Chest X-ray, PA view. Patient: 27 years old, sex F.
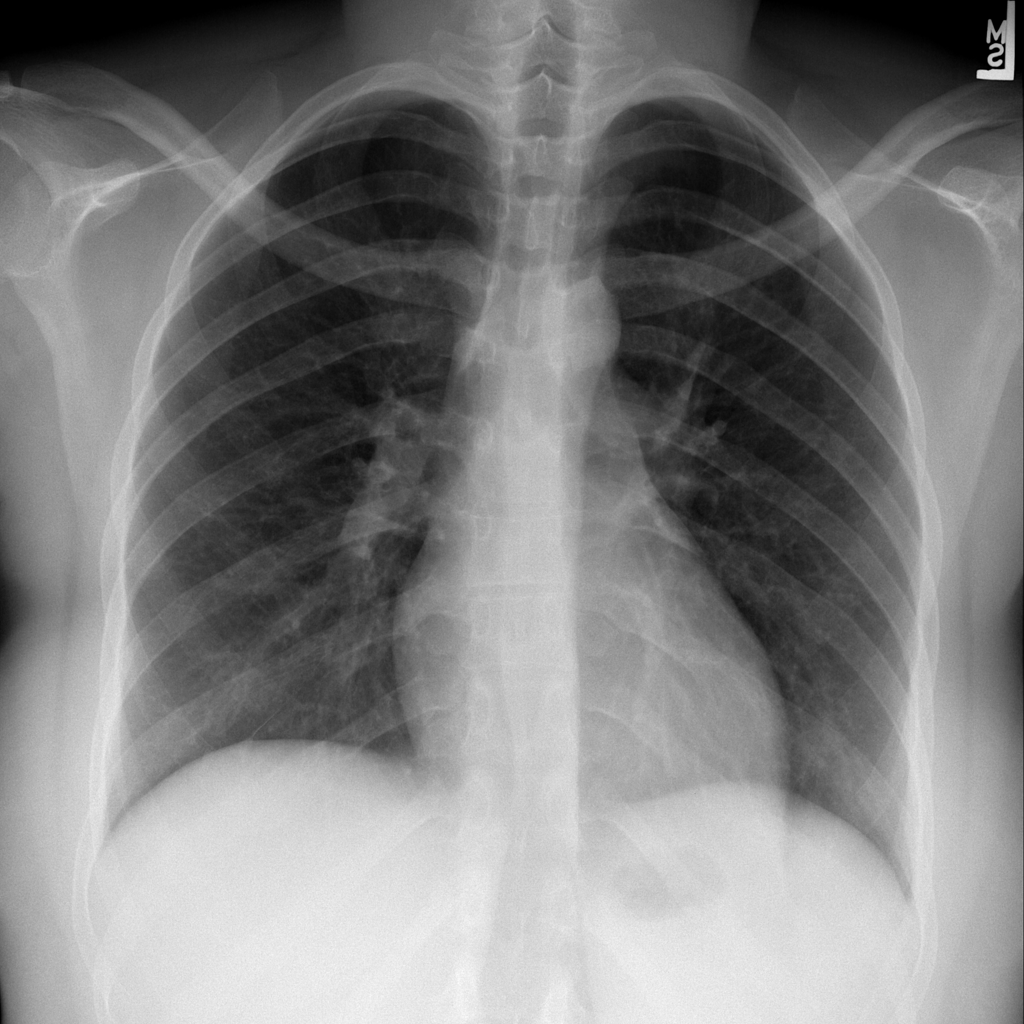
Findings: No Finding